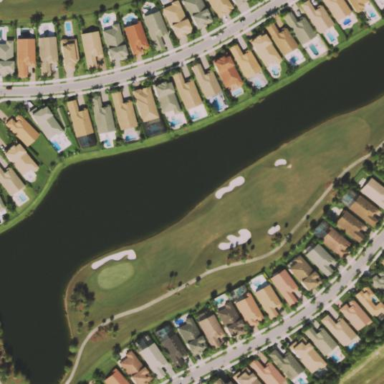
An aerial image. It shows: Pond serving as water hazard on golf course.